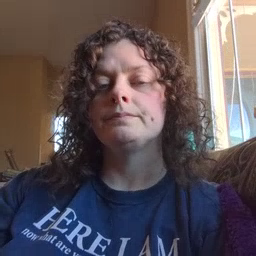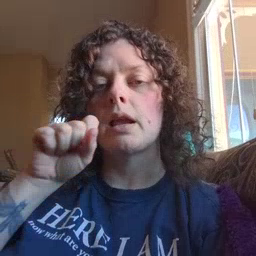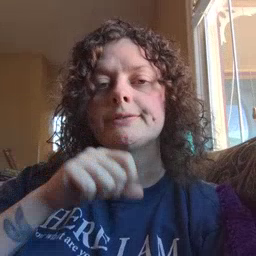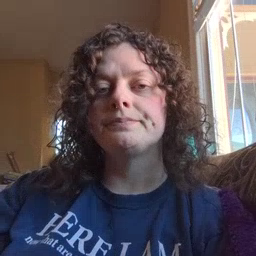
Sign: carrot